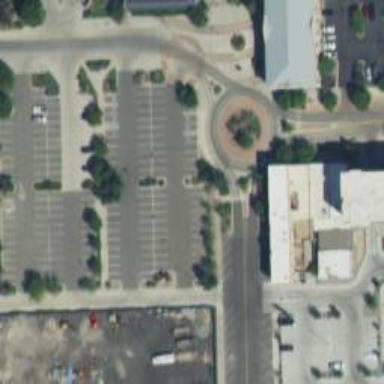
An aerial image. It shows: Parking space is available.